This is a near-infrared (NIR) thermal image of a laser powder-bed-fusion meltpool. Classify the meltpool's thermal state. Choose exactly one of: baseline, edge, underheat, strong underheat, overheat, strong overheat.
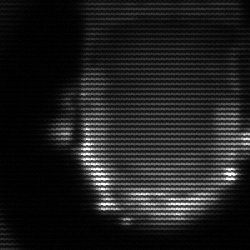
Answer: baseline